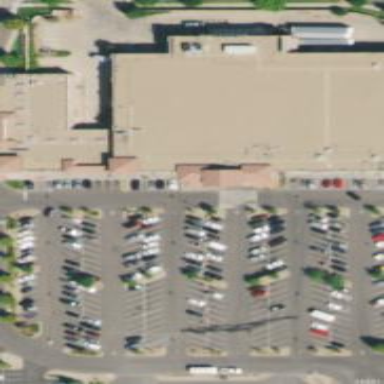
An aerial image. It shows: Retail building housing supermarket.